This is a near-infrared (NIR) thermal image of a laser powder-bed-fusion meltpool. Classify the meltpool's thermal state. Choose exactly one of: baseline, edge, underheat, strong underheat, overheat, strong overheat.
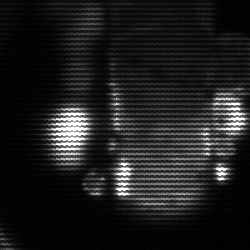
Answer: strong underheat